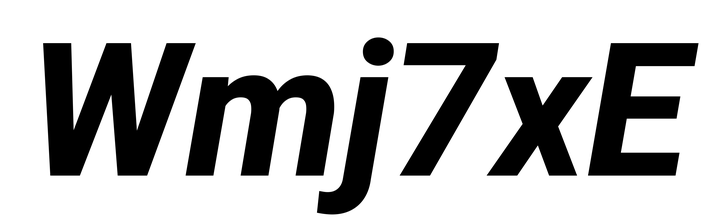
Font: Roboto-Italic_ExtraBold_Italic